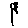
Label: flower